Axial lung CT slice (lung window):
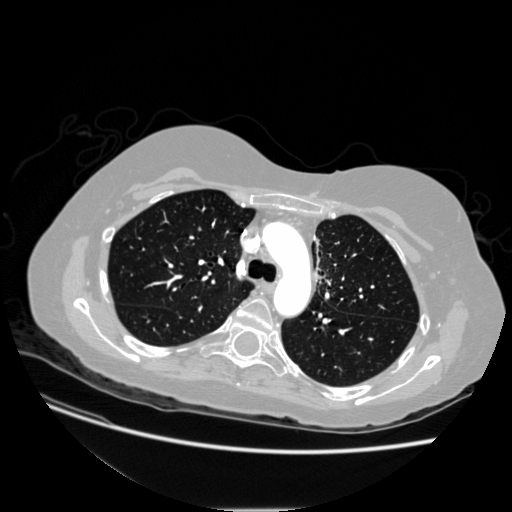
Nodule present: no